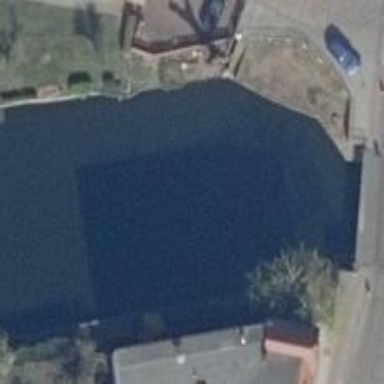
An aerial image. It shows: Canal.